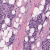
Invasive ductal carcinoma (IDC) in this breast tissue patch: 1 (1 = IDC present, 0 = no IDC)